Question: Hello stackoverflow community.
I do not want to draw each pictureBoxes image to Panel1 but instead I want to add each pictureBox image(pictureBox1,pictureBox2,pictureBox3) to a Bitmap, then set that Bitmap to Panel1's background Image.
Is this possible?
thanks

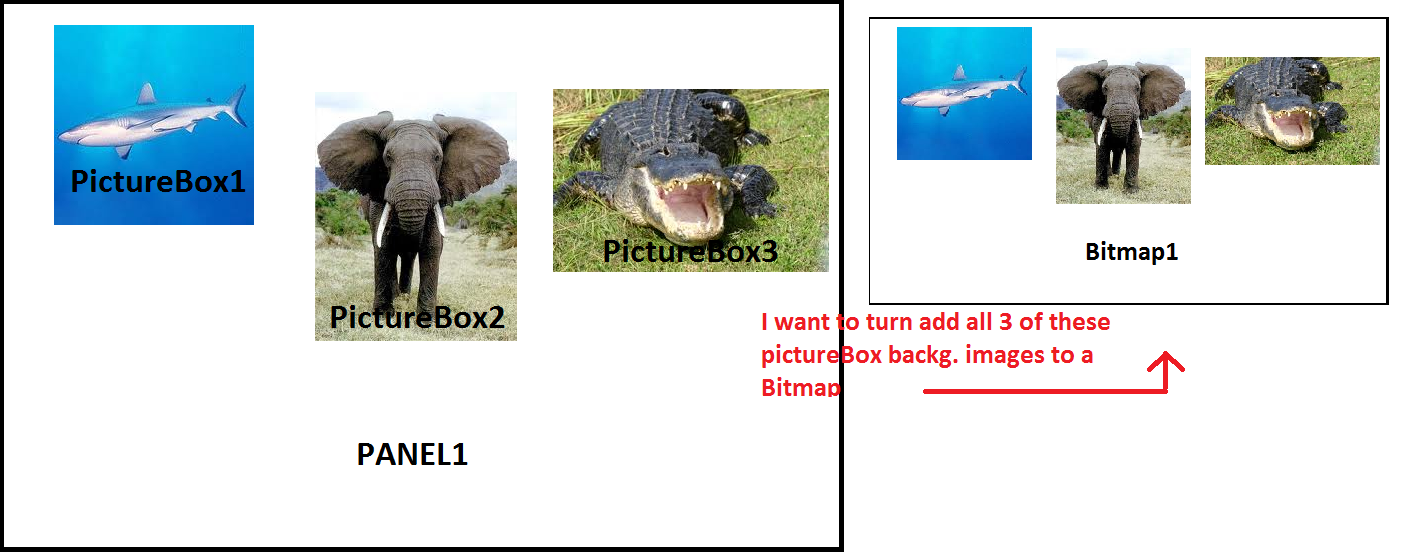
Answer: Here's the method I've found to combine multiple images into one bitmap
'''
public static System.Drawing.Bitmap CombineBitmap(Image[] files)
{
//read all images into memory
List<System.Drawing.Bitmap> images = new List<System.Drawing.Bitmap>();
System.Drawing.Bitmap finalImage = null;
try
{
int width = 0;
int height = 0;
foreach (Image image in files)
{
//create a Bitmap from the file and add it to the list
System.Drawing.Bitmap bitmap = new System.Drawing.Bitmap(image);
//update the size of the final bitmap
width += bitmap.Width;
height = bitmap.Height > height ? bitmap.Height : height;
images.Add(bitmap);
}
//create a bitmap to hold the combined image
finalImage = new System.Drawing.Bitmap(width, height);
//get a graphics object from the image so we can draw on it
using (System.Drawing.Graphics g = System.Drawing.Graphics.FromImage(finalImage))
{
//set background color
g.Clear(System.Drawing.Color.Black); // Change this to whatever you want the background color to be, you may set this to Color.Transparent as well
//go through each image and draw it on the final image
int offset = 0;
foreach (System.Drawing.Bitmap image in images)
{
g.DrawImage(image,
new System.Drawing.Rectangle(offset, 0, image.Width, image.Height));
offset += image.Width;
}
}
return finalImage;
}
catch (Exception ex)
{
if (finalImage != null)
finalImage.Dispose();
throw ex;
}
finally
{
//clean up memory
foreach (System.Drawing.Bitmap image in images)
{
image.Dispose();
}
}
}
'''
You'll need to create an array of images for this to work, then you could try this
'''
Image[] Files = new Image[3]; // Create a new array of maximum 3 indices
Files[0] = pictureBox1.Image;
Files[1] = pictureBox2.Image;
Files[2] = pictureBox3.Image;
panel1.BackgroundImage = CombineBitmap(Files); //Add the combined bitmap to the BackgroundImage
'''
Thanks,
Have a great day and sorry for misunderstanding :)